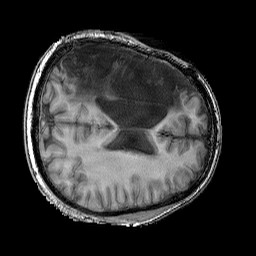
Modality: T1w
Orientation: axial
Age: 40
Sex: male
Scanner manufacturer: siemens
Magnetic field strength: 3 T
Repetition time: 2.25 s
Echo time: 0.00411 s